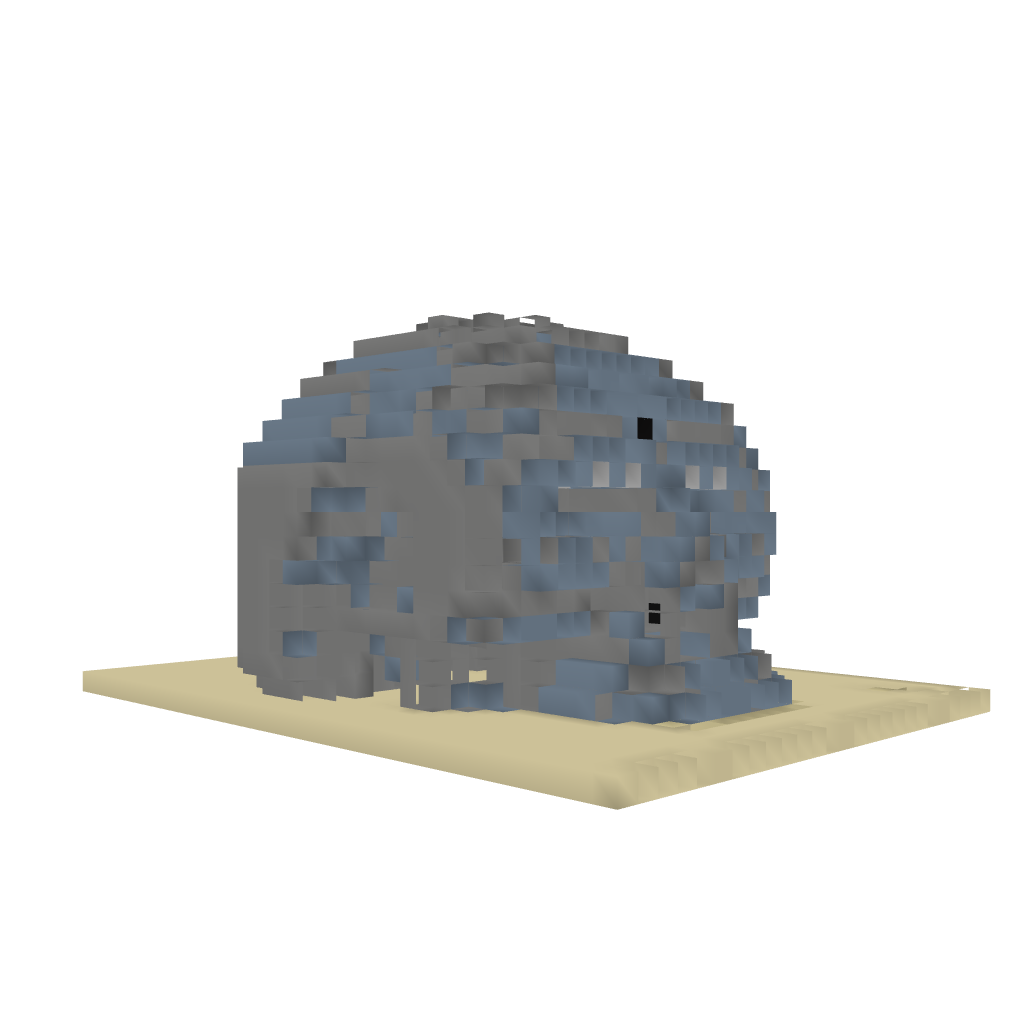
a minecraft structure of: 3d skull house